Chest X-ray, AP view. Patient: 34 years old, sex M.
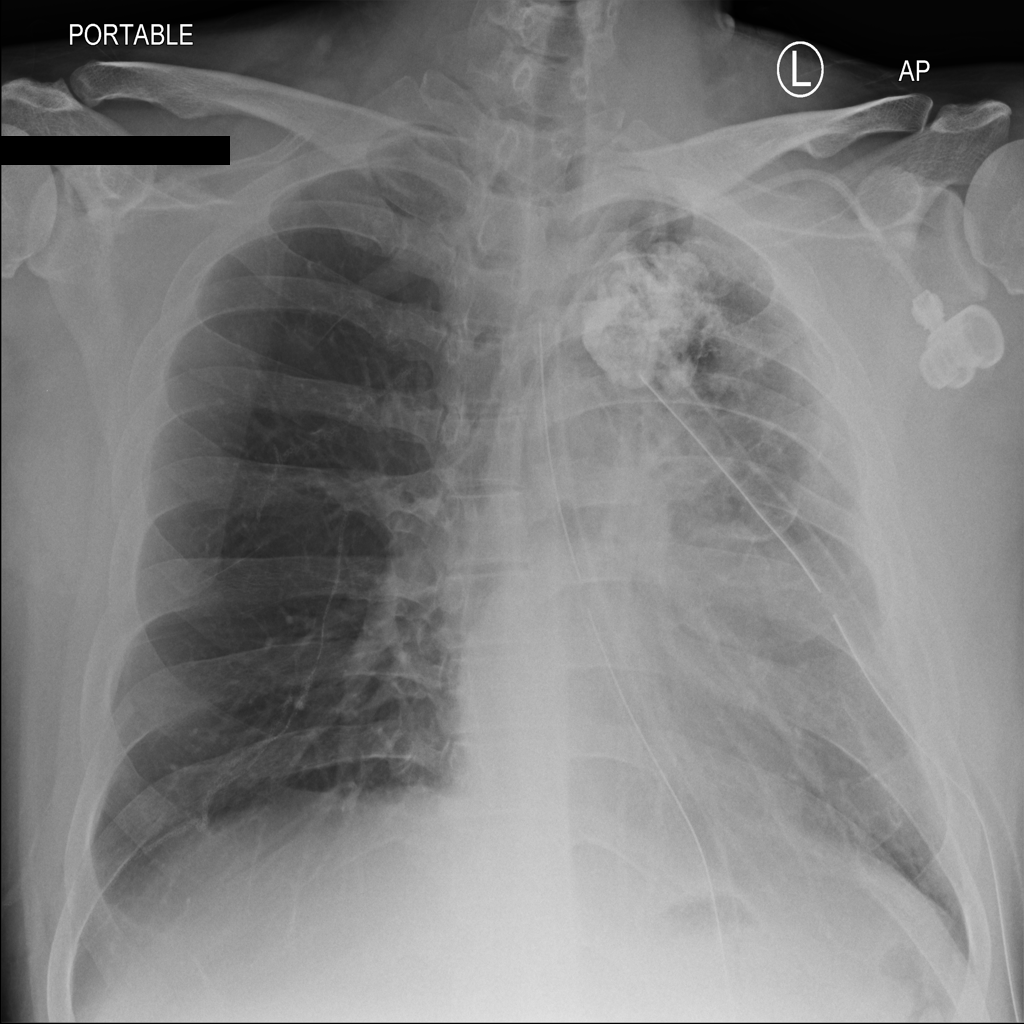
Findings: Pneumothorax